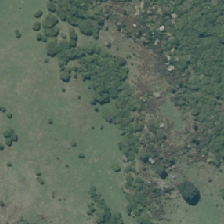
Land cover: broadleaved_indigenous_hardwood